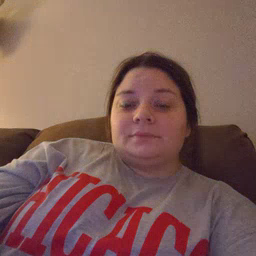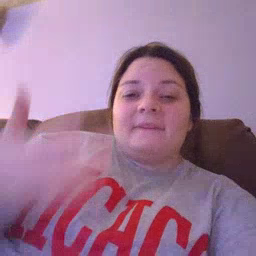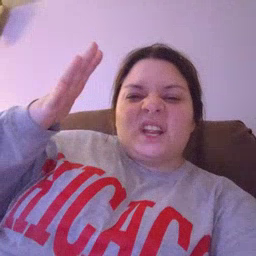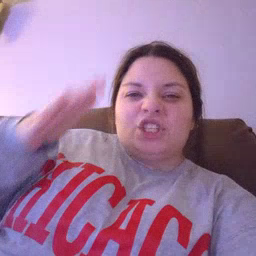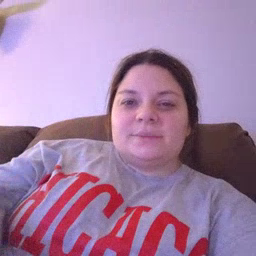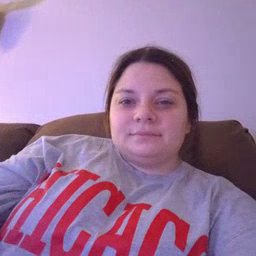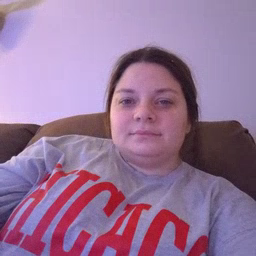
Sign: finish